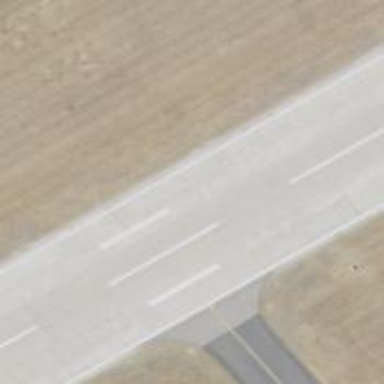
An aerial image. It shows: Image of taxiway at airport.